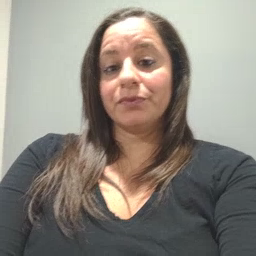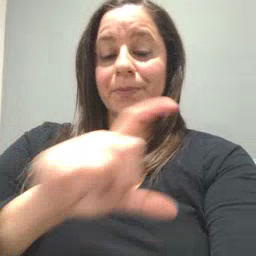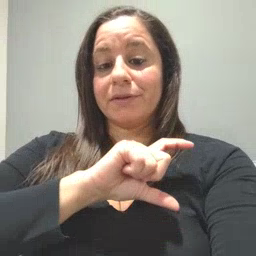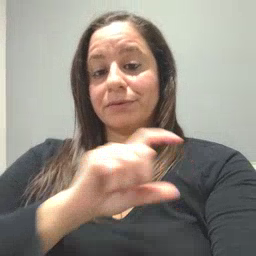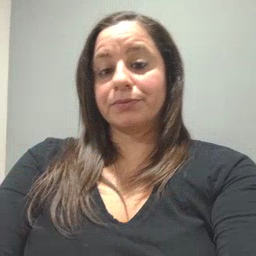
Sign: police